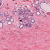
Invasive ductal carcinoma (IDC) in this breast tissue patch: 0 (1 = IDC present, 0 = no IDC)